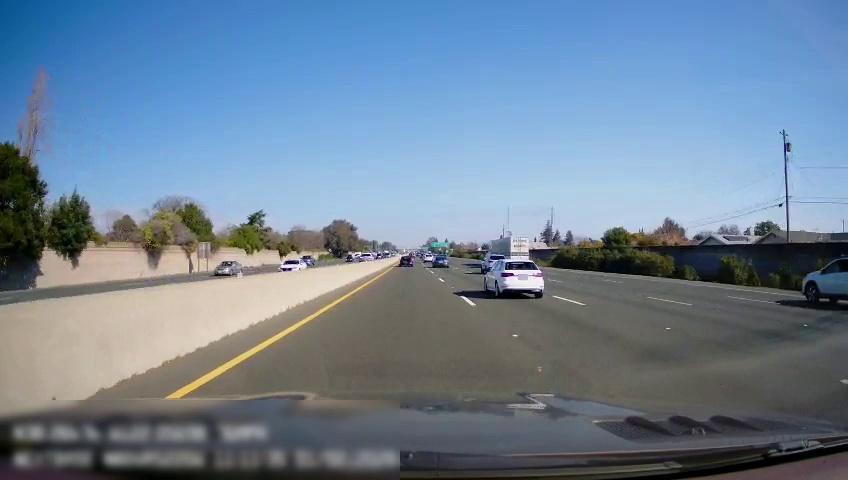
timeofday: Day
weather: Sunny
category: Drivable Space
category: Drivable Space
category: Vehicles | Car
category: Vehicles | Car
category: Vehicles | Car
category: Vehicles | SUV
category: Vehicles | Car
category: Vehicles | Car
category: Vehicles | SUV
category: Vehicles | Other LV
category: Vehicles | SUV
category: Vehicles | Car
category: Vehicles | Car
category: Vehicles | SUV
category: Lanes | Alternate Lane
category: Lanes | Current Lane
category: Lanes | Current Lane
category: Lanes | Alternate Lane
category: Lanes | Alternate Lane
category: Lanes | Alternate Lane
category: Lanes | Opposite Lane
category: Lanes | Opposite Lane